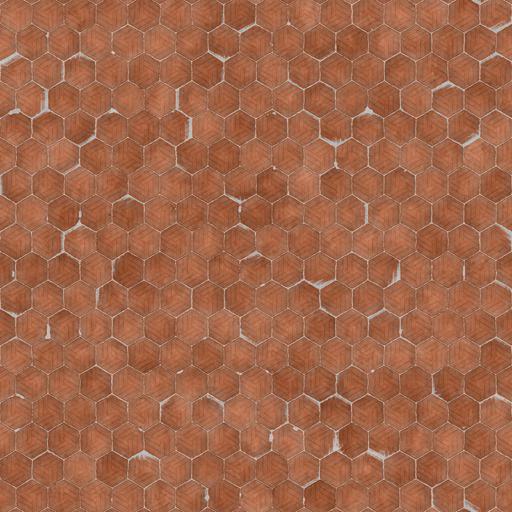
Tags: brown hexagon mosaic orange tiled tiles